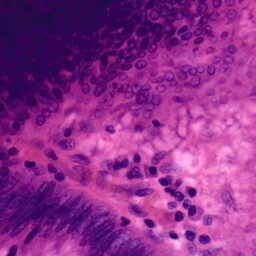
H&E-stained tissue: Colon